Field crop: maize
Growth stage: 2
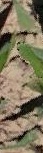
Species: maize